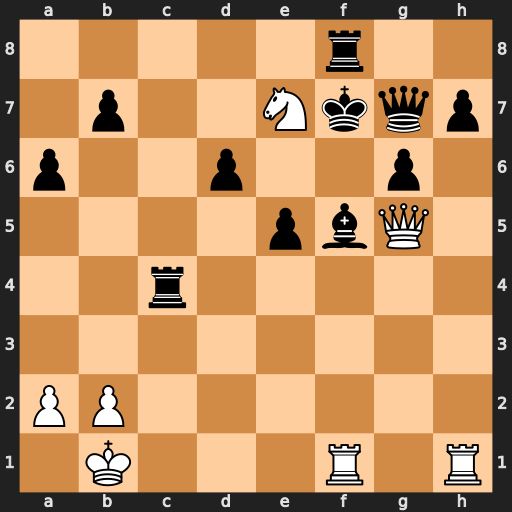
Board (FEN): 5r2/1p2Nkqp/p2p2p1/4pbQ1/2r5/8/PP6/1K3R1R
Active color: w
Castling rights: -
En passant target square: -
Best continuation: Nxf5 gxf5 Rxf5+ Kg8 Qxg7+ Kxg7 Rg1+